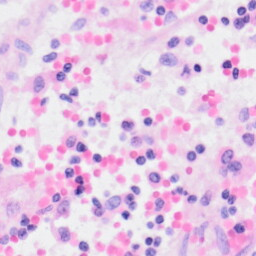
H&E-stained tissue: Kidney